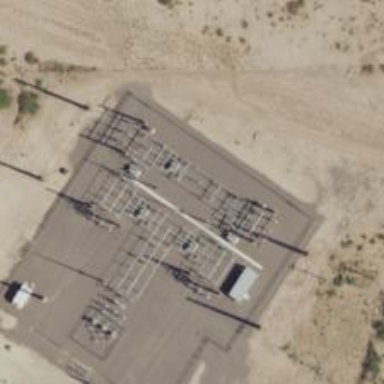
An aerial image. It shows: Switch used for power control.